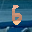
Label: 6